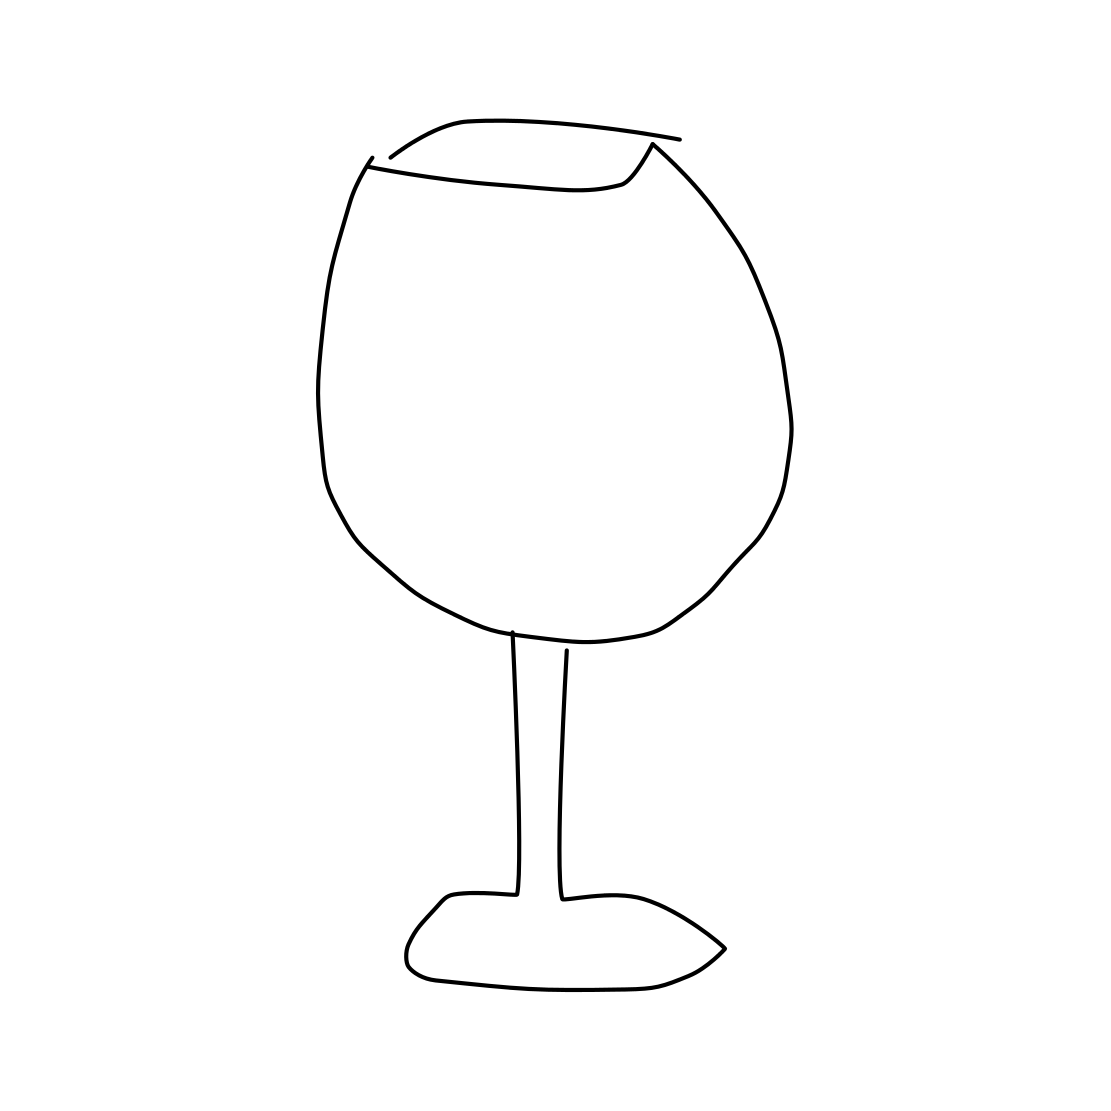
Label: wineglass